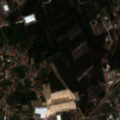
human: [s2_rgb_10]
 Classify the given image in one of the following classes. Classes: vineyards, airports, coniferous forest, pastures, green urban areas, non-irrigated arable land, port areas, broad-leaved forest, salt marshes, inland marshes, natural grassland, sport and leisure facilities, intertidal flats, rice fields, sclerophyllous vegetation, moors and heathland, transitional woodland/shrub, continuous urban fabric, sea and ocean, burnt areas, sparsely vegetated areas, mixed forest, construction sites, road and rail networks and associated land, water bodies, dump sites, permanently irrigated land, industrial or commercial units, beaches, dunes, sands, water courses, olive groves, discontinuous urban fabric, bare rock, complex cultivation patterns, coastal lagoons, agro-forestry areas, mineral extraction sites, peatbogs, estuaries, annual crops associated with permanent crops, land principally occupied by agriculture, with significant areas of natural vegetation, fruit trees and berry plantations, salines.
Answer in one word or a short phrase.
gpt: discontinuous urban fabric, complex cultivation patterns, land principally occupied by agriculture, with significant areas of natural vegetation, coniferous forest, transitional woodland/shrub